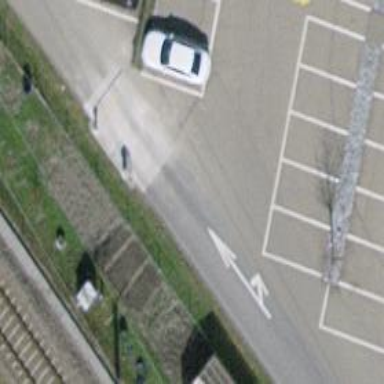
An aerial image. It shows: Lift gate barrier.